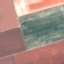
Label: AnnualCrop